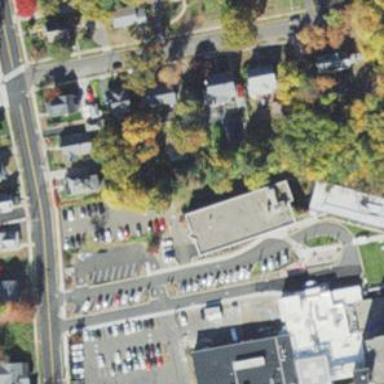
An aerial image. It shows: Healthcare clinic.